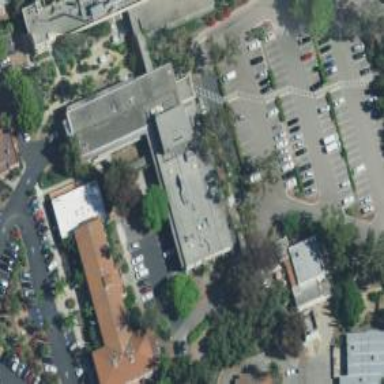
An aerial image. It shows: Healthcare facility identified as hospital.